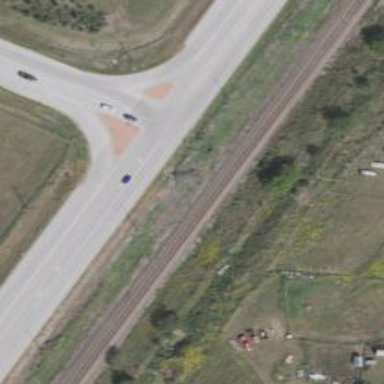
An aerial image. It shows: Trunk link highway.